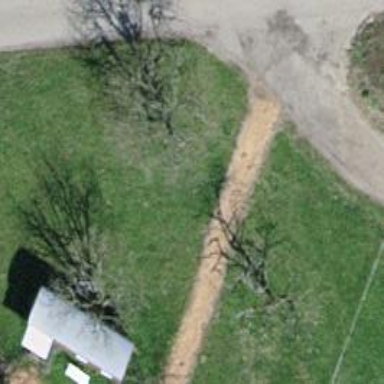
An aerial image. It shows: Single tag "natural: tree."